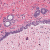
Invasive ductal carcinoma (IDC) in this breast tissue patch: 0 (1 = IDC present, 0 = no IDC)